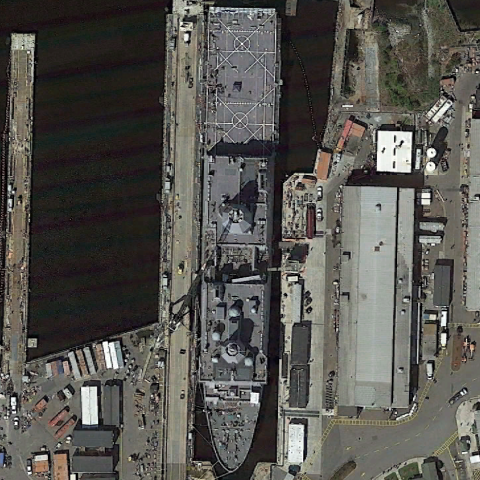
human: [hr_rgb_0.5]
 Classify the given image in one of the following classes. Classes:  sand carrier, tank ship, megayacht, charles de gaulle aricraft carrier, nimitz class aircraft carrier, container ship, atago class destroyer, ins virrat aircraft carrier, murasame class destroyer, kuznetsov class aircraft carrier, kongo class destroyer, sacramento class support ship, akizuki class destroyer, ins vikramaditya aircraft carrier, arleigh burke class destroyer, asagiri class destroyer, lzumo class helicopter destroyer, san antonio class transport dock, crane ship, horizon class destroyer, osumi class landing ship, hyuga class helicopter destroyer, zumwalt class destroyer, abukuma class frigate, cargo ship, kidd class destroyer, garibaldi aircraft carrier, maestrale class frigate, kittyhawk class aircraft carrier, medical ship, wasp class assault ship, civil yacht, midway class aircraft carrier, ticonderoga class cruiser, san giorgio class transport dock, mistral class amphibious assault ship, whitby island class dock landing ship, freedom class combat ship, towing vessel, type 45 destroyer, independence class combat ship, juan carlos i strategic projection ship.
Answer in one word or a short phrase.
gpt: San Antonio class transport dock